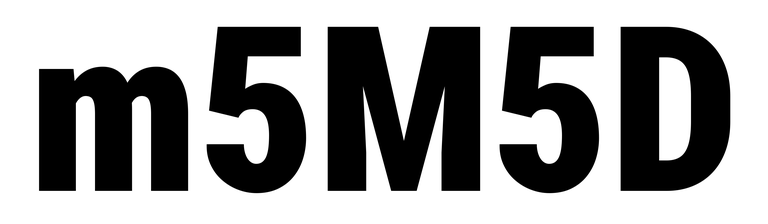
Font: Roboto_Condensed_Black